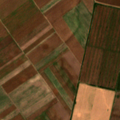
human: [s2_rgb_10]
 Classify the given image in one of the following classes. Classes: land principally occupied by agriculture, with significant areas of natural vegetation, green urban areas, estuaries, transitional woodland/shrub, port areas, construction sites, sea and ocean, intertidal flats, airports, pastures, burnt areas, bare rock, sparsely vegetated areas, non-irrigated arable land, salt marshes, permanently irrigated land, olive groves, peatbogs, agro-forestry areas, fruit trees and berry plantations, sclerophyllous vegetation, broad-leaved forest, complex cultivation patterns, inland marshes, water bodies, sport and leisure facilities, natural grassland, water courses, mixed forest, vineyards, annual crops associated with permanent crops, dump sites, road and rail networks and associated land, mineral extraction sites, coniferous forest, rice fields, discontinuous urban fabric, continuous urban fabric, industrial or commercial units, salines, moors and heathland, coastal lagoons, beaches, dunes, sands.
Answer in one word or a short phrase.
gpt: non-irrigated arable land, vineyards